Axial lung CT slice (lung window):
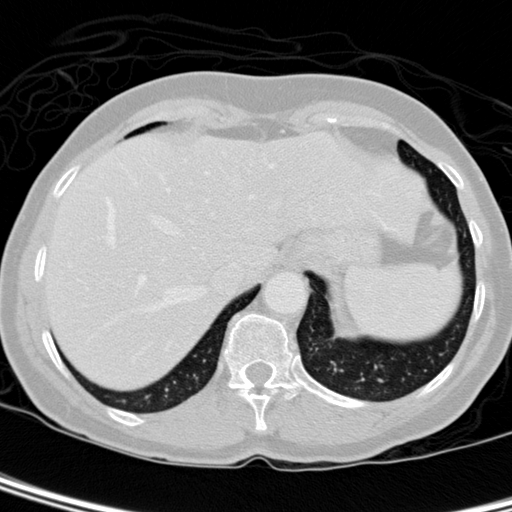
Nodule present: no